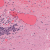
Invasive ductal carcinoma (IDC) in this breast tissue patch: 0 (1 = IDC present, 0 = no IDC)